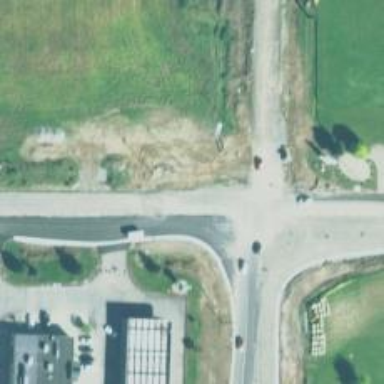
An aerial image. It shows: Marked road crossing.